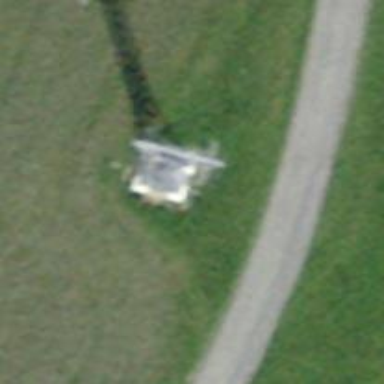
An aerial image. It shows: Pylon used for aerialway.